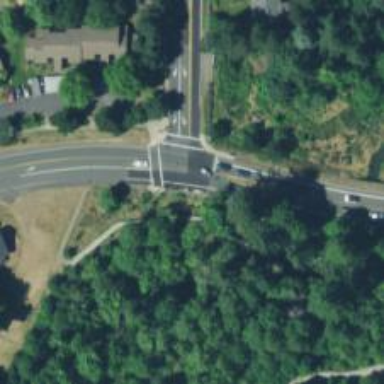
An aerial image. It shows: Footway along the road.